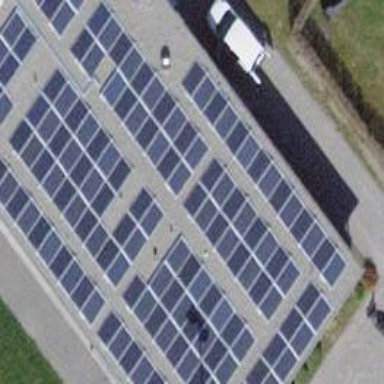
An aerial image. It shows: Solar power generator using photovoltaic method with solar photovoltaic panel types.